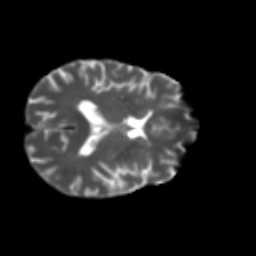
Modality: T2w
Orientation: axial
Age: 64
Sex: male
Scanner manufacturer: ge
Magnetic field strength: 3 T
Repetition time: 7.8 s
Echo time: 0.0607 s